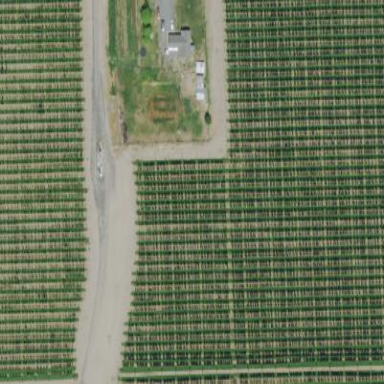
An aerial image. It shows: Orchard.